Question: I'm developing an application for use on multiple client sites. These are hosted either as a subdomain or as a path (which I have no control over), like so:
1. https://application.example.com/#/example-page
2. https://example.com/application/#/example-page
Here is my Webpack 1 config:
'''
module: {
loaders: [
{
...
},
{
test: /\.(woff2?|eot|svg|ttf|md|jpg|png)$/,
loader: 'file?name=[hash].[ext]'
}
]
},
output: {
path: __dirname + "/dist/build/",
filename: "app.min.js"
}
'''
With this, my assets get compiled into a '/build/' folder which also contains the main application JavaScript file:

The issue I'm having is that the compiled assets aren't found if the application is hosted on a pre-existing path (URL example 2 above) but load perfectly fine if no path exists. Doing some debugging reveals that for whatever reason the directory must be specified for assets to load on the second URL example, but specifying breaks the first URL example:
1. https://application.example.com/compiled-asset.png
2. https://example.com/application/compiled-asset.png = 404
3. https://application.example.com/build/compiled-asset.png = 404
4. https://example.com/application/build/compiled-asset.png
What am I doing wrong here?
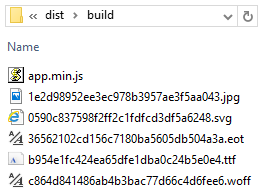
Answer: Seems the answer to this is to add the publicPath property to the 'loader' itself as following:
'''
loader: 'file-loader?name=[hash].[ext]&publicPath=./build/'
'''
I had previously attempted this with a separate 'publicPath' property, but this didn't achieve anything.